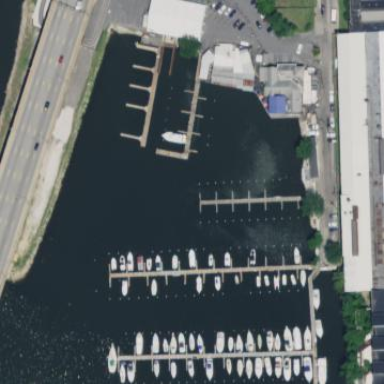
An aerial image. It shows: Marina on leisure land.